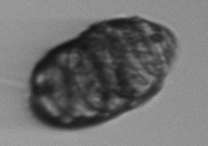
Label: Margalefidinium